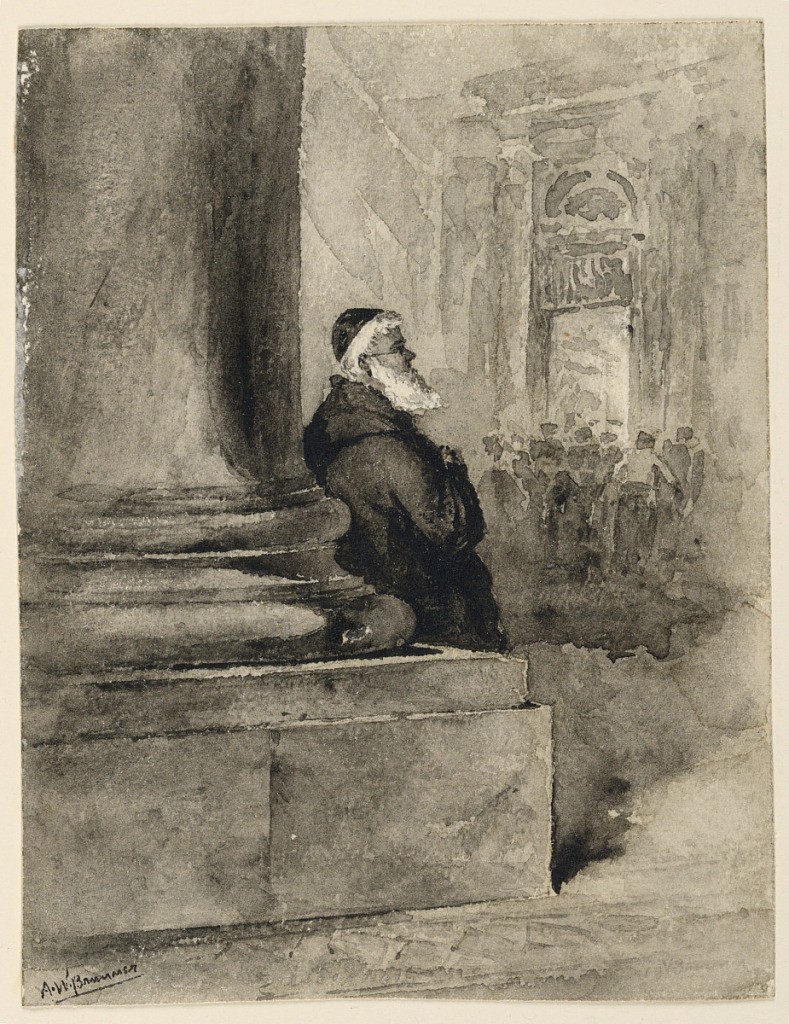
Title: Old Monk
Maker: Arnold William Brunner, American, 1857–1925
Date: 1883
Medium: Brush and grey wash on paper
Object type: Drawing
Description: Study of a white-bearded monk standing beside a church pillar. A doorway, other figures, in background.